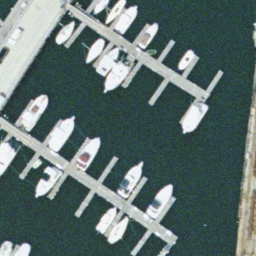
Label: harbor